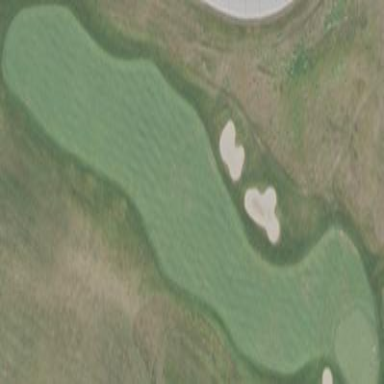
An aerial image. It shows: Golf fairway surrounded by grass.